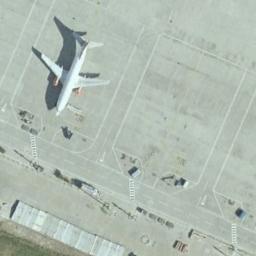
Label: airplane